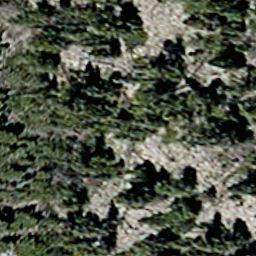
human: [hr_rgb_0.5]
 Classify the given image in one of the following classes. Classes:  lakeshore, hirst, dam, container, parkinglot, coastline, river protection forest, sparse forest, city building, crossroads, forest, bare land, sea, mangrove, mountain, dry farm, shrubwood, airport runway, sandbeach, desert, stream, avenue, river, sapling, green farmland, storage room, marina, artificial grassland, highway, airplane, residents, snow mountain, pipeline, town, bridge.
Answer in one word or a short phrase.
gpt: sparse forest